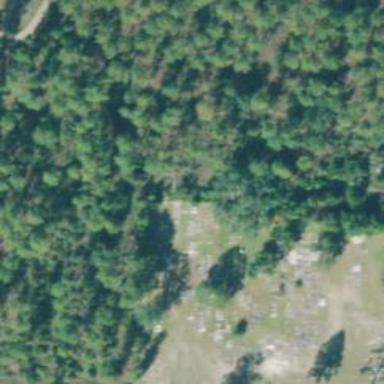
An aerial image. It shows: Cemetery.